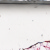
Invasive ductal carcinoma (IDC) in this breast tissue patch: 0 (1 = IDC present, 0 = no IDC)